Chest X-ray:
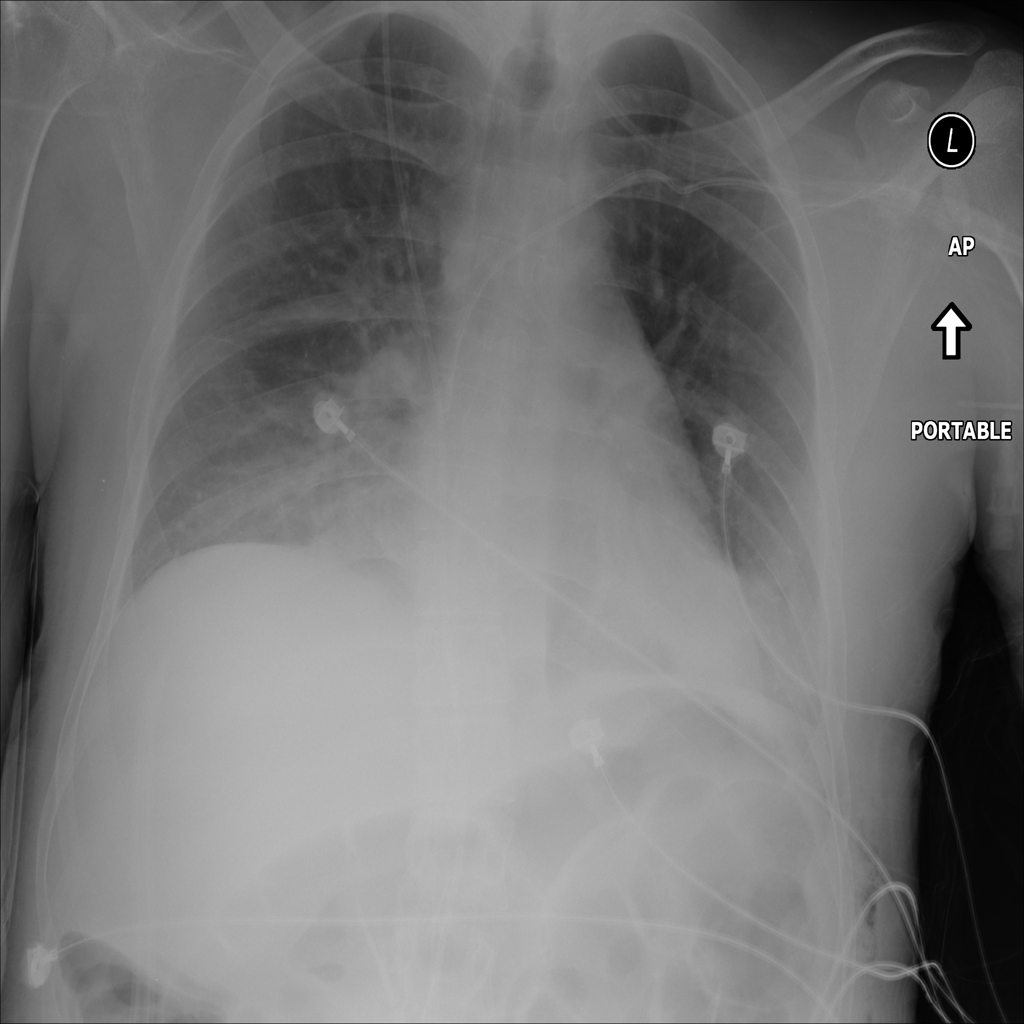
Findings: Consolidation, Effusion
No abnormal finding: no